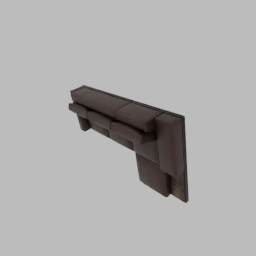
Label: furniture